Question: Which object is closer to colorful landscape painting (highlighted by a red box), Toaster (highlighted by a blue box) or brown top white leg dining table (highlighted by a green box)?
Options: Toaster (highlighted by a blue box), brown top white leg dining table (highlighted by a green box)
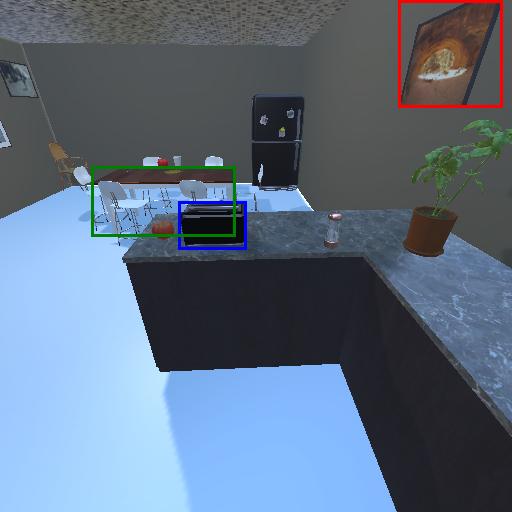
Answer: Toaster (highlighted by a blue box)